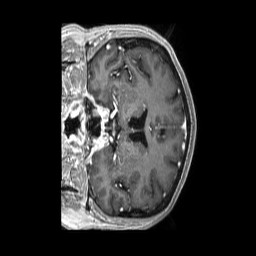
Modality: T1w
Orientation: coronal
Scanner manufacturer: philips
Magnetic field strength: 1.5 T
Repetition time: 0.007266 s
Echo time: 0.00331 s